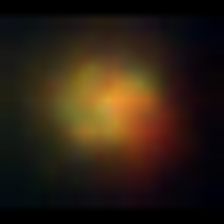
Taxon: NanoPlankton
Group: Other